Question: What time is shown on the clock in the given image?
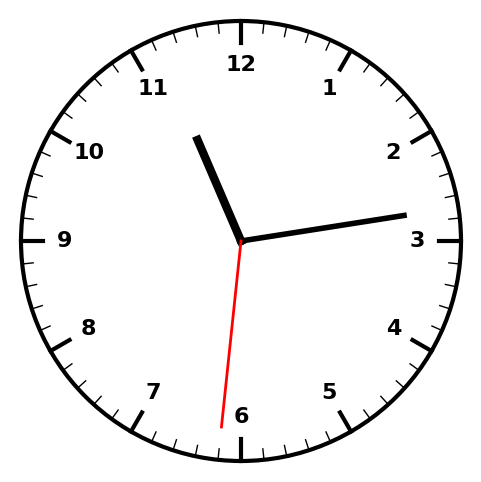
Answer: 11:13:31